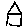
Label: house